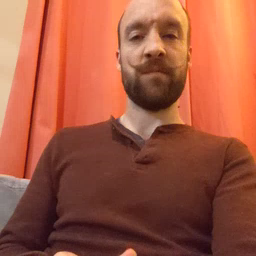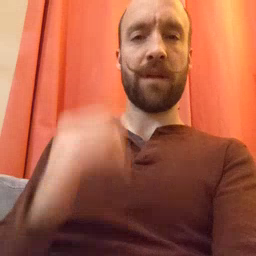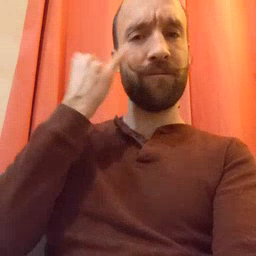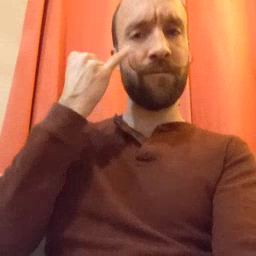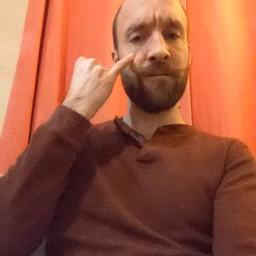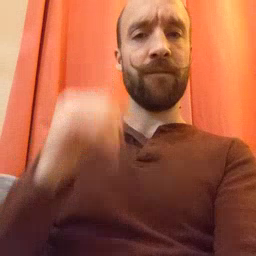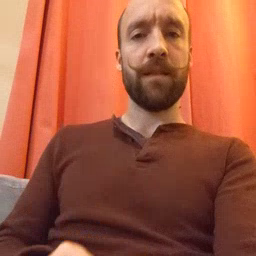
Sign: if